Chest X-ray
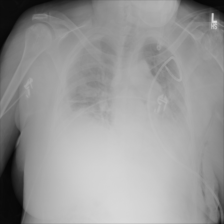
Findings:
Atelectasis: positive
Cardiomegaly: negative
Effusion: positive
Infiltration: negative
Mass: negative
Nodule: negative
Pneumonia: negative
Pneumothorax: positive
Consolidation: negative
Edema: negative
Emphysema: positive
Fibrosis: negative
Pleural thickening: negative
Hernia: negative